Interaction volume radius: 5 \u00c5
Interaction volume height: 15 \u00c5
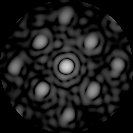
Disorder parameter: 0.3322